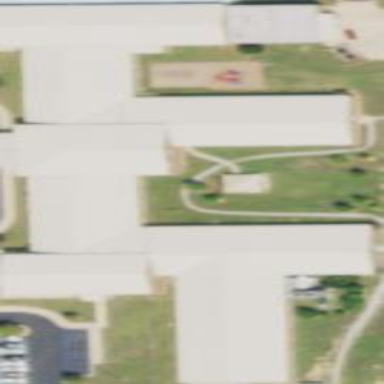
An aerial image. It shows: School building.